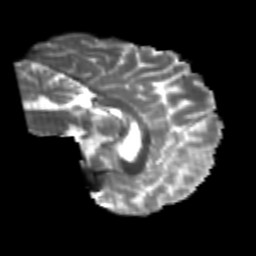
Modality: T2w
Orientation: sagittal
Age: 22
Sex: male
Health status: healthy
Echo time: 0.074 s